Question: I am trying to write a small tool to convert pictures and text files to HTML pages.
The layout of my HTML page is quit simple:

The problem is, when I adjust the HTML page for computer browsers, the font is too small for mobile browsers.
When I adjust the the HTML page for mobile browsers, the page is too ugly in computer browsers.
I do not know much about CSS. Is there any way to create a HTML page for all resolutions? or I have to generate two kinds of HTML pages, one for computer browsers and one for mobile browsers.
---
I talked about this problem with our UI designers. They told me, I have to use several css files + pictures with different size to do it. It seems that we were in the last century.
At last, I find this tool: <URL>, which is good enough for this HTML page.
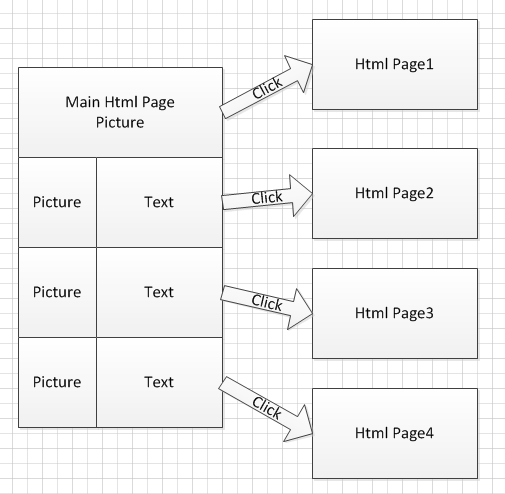
Answer: What you're looking for is <URL>.
There are many paterns that are useful for this. The most important is this one:
'''
@media all and (max-width: 1024px) { ... }
'''
This is where you define different style sheets for different browser sizes. This way your site will cover smartphones, tablets and large desktops. Use a compact and cozy layout for smartphones and the usual layout for, say, a of .
As for touch optimization, you have to do that anyway. Nowadays, you can't publish a website with no touch optimization at all. But don't worry, this is the smaller portion of your problem as basic touch features doesn't require much customization at all.
Also you woult want to set the . This is important for mobile devices!
'''
<meta name="viewport" content="width=device-width">
'''